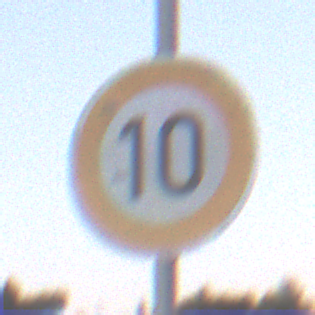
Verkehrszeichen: Geschwindigkeit10
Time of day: SunriseSunset
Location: Outdoor (RoadRail)
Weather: PartlyCloudy
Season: NotSpecified
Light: Natural